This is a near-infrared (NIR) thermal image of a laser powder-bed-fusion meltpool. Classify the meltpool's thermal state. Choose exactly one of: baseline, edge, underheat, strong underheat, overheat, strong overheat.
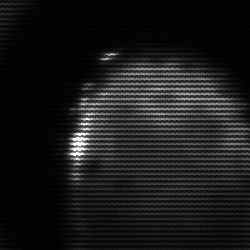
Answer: edge